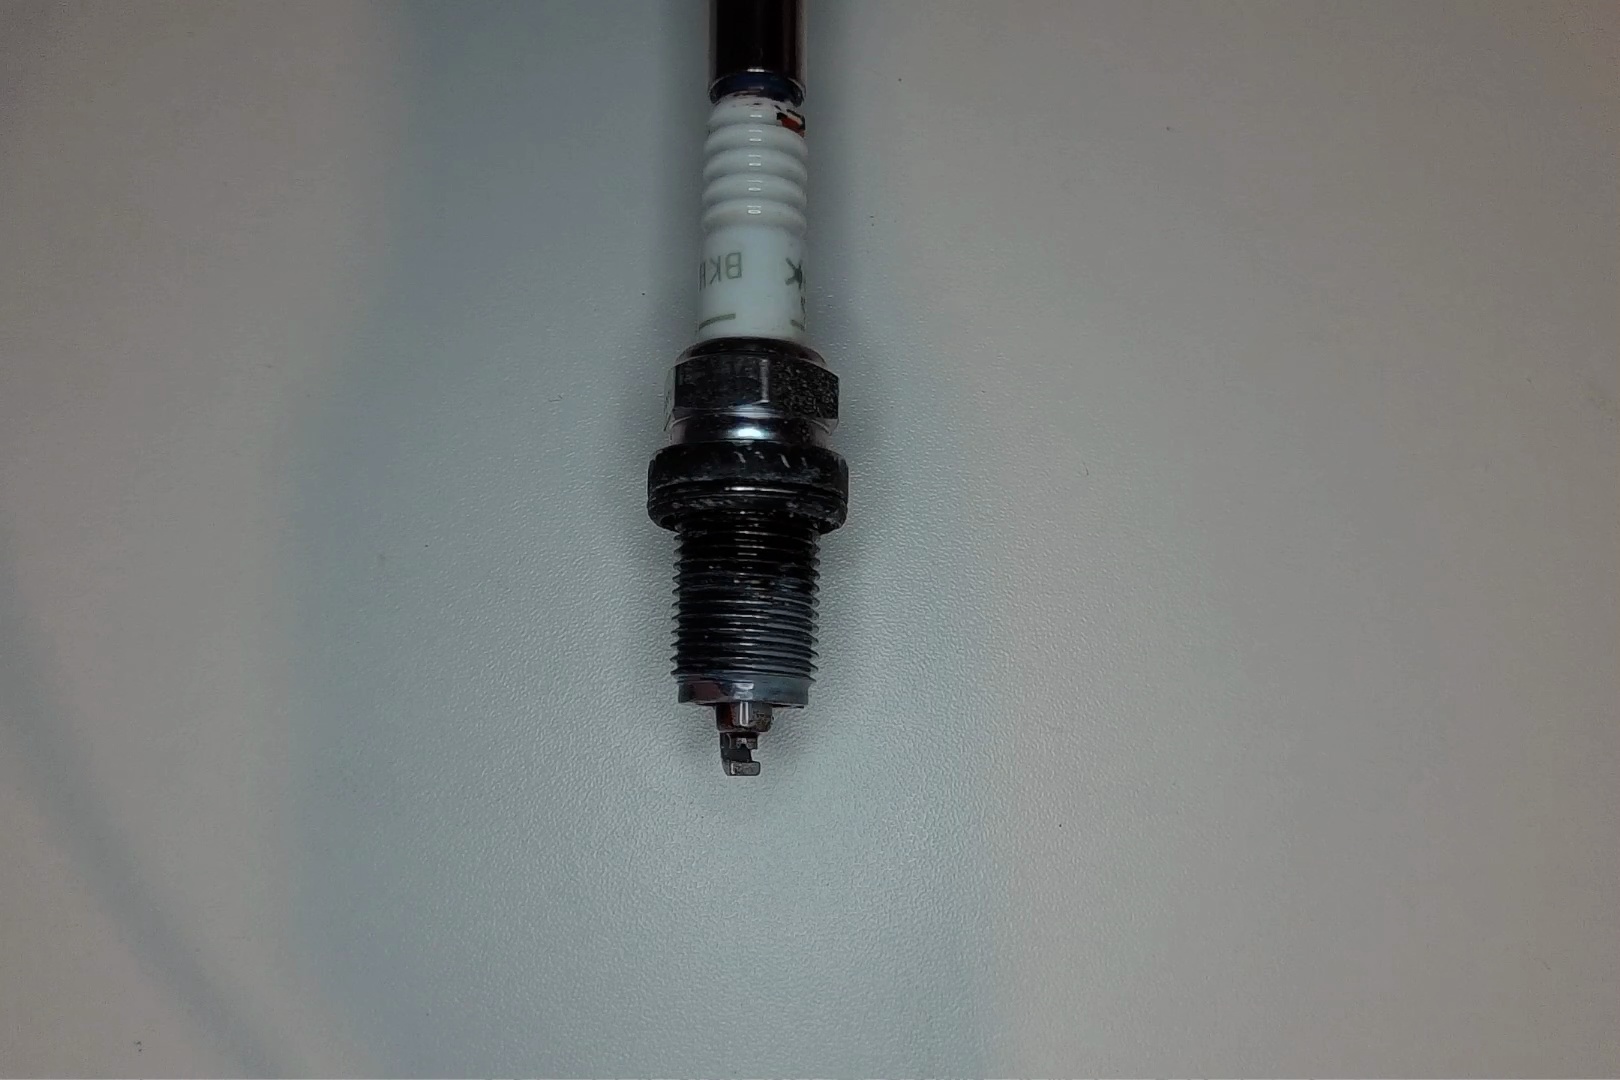
Label: anomaly